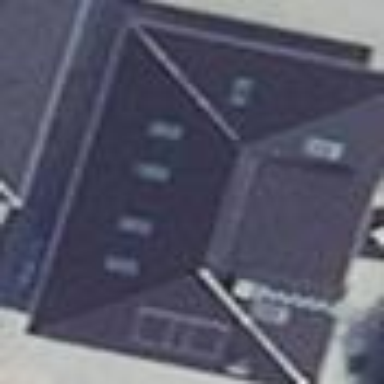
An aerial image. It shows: Simple house.